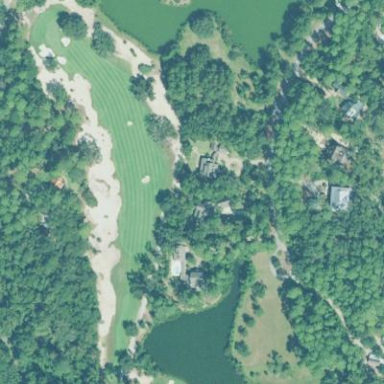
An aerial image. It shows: Area of rough grass used for golf.